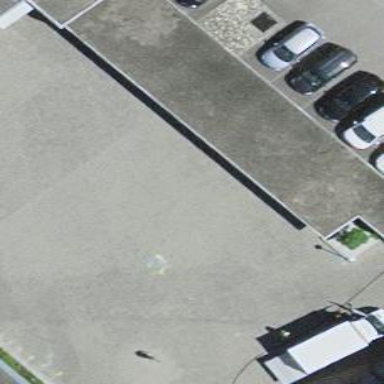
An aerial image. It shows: Building with bicycle parking facilities.